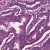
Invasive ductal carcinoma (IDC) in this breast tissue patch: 1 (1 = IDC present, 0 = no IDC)